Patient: sex M, age 71
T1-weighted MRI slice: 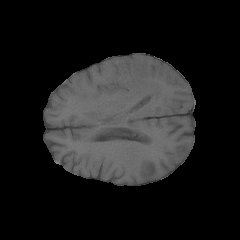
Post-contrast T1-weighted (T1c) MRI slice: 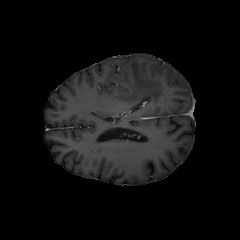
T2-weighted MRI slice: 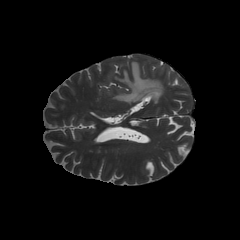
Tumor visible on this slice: yes
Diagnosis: Glioblastoma, IDH-wildtype
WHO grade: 4